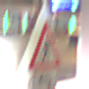
Verkehrszeichen: FussgaengerRechts
Zusatzzeichen unten: RichtungsangabeDurchPfeile2
Umgebung: Indoor, Urban
Tageszeit: NotSpecified
Wetter: NotSpecified
Licht: Artificial
Jahreszeit: NotSpecified
Kontrast: MediumContrast